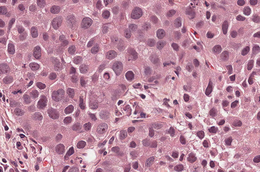
Tumor epithelial tissue: yes
Tumor-associated stroma tissue: yes
Normal tissue: no